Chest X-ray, PA view. Patient: 43 years old, sex M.
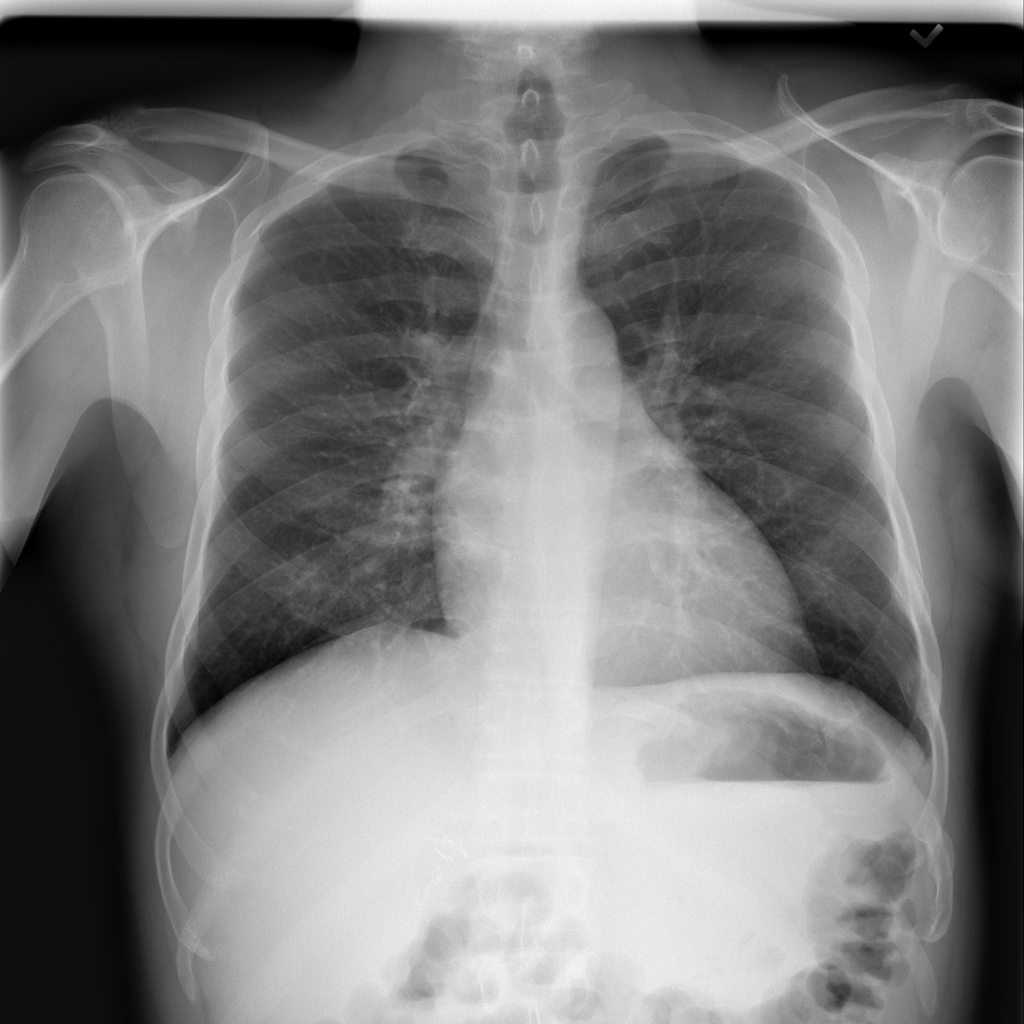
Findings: Nodule